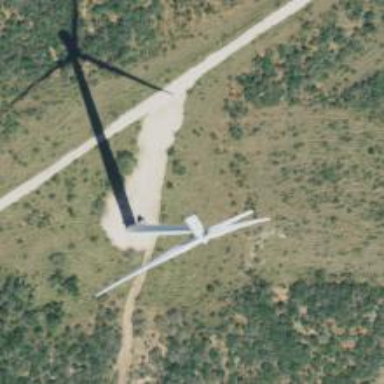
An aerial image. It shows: Wind generator with horizontal axis. The generator is wind turbine.